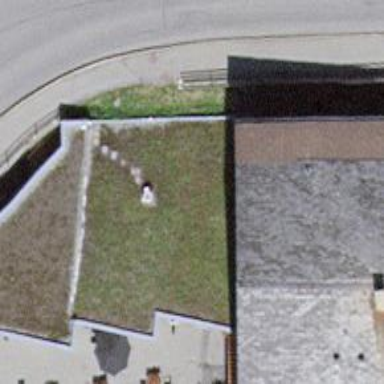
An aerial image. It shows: Restaurant.